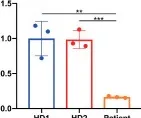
Downregulation of genes implicated in the PI4K-FAM126A-EFR3A pathway of colon tissue. EFR3A.
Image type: pathology (immunostaining)